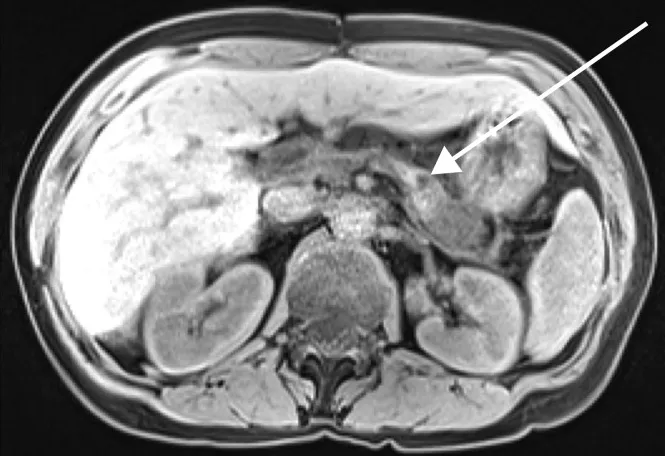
MRI (axial T1 weighted) of the 2017 pancreatic mass. The image was read to show interval development of a mass within the pancreatic body-tail junction with restricted diffusion and hypoenhancement. The mass was measured to be 2.3 x 2.2 cm (see arrow), and it was felt to focally encase the splenic artery and segmentally narrow the splenic vein.
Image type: radiology (mri)